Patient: sex M, age 47
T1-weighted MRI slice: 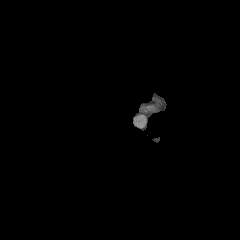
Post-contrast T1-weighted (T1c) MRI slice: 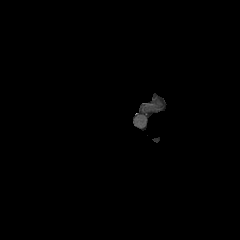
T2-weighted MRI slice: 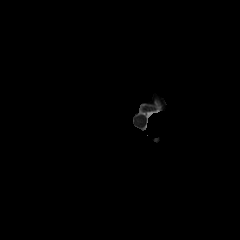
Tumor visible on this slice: no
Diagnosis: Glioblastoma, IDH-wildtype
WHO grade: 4